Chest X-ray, AP view. Patient: 31 years old, sex F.
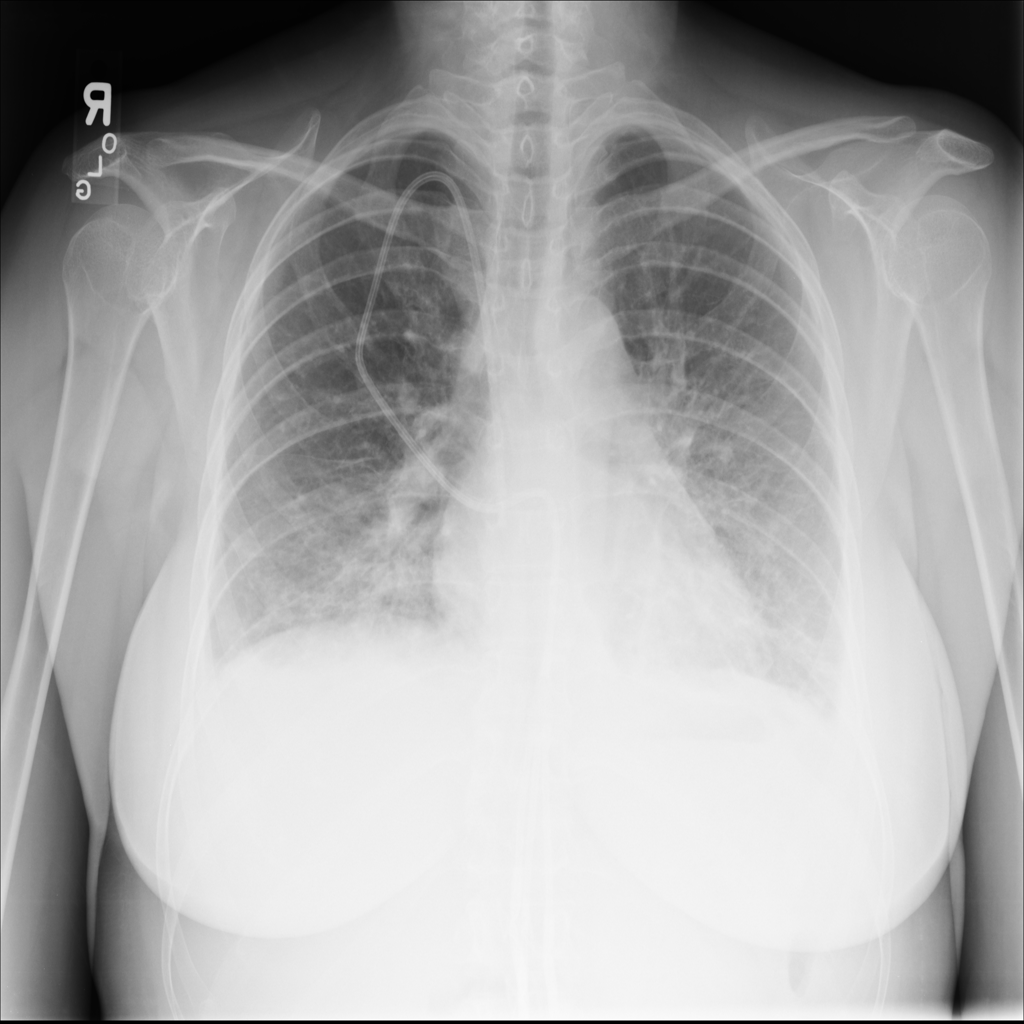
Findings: Edema, Effusion, Infiltration, Pneumonia